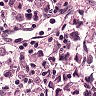
Metastatic tissue present: yes